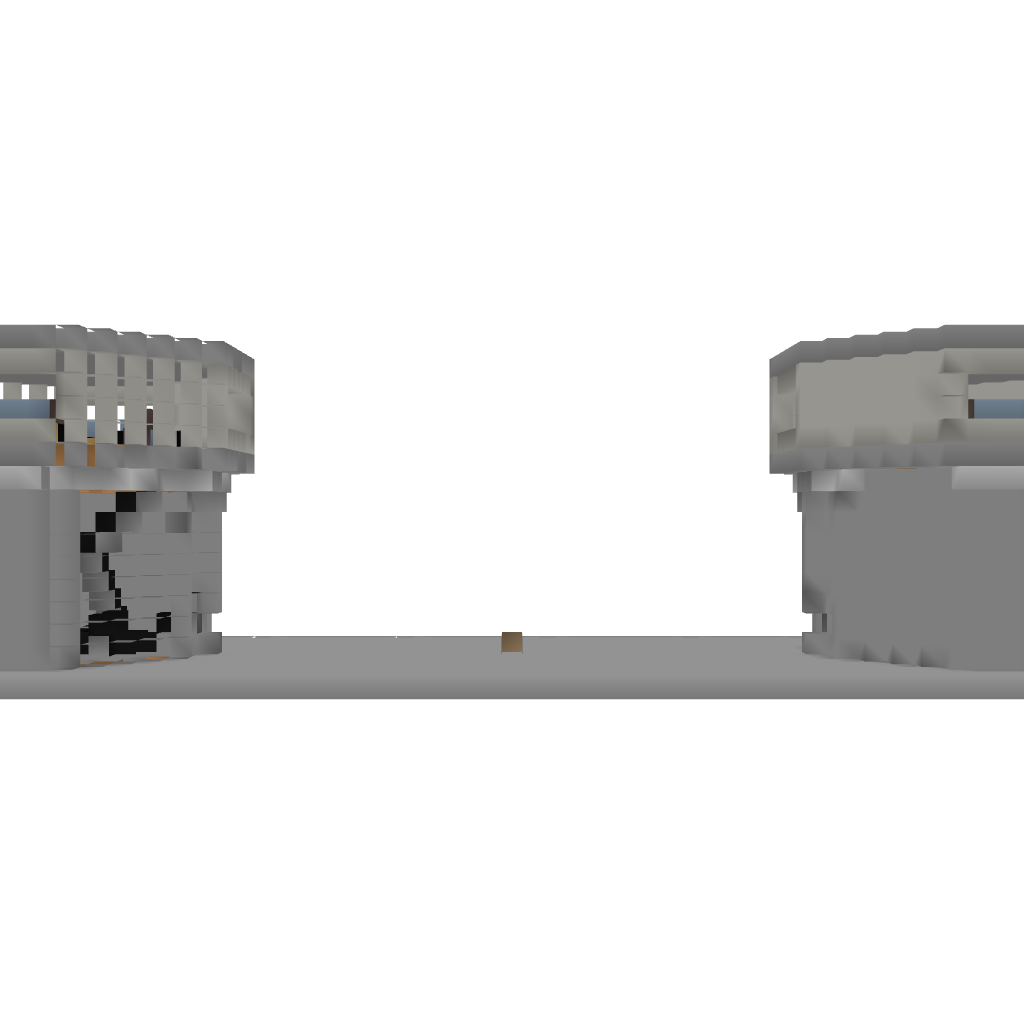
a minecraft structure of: Shooting Guard Towers